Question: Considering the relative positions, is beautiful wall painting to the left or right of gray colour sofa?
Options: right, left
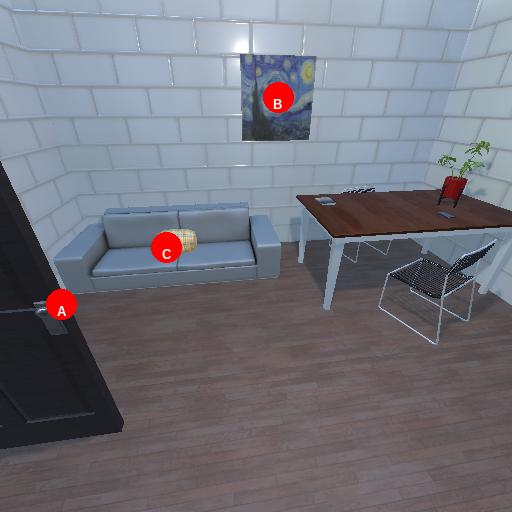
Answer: right